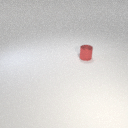
small red metal cylinder